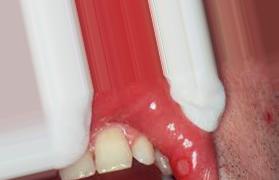
Condition: Mouth Ulcer